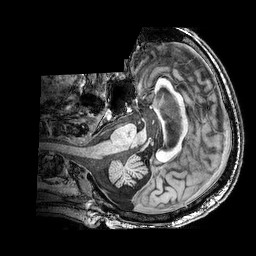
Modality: T1w
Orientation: axial
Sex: male
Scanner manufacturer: philips
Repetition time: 0.008242 s
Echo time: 0.00382 s